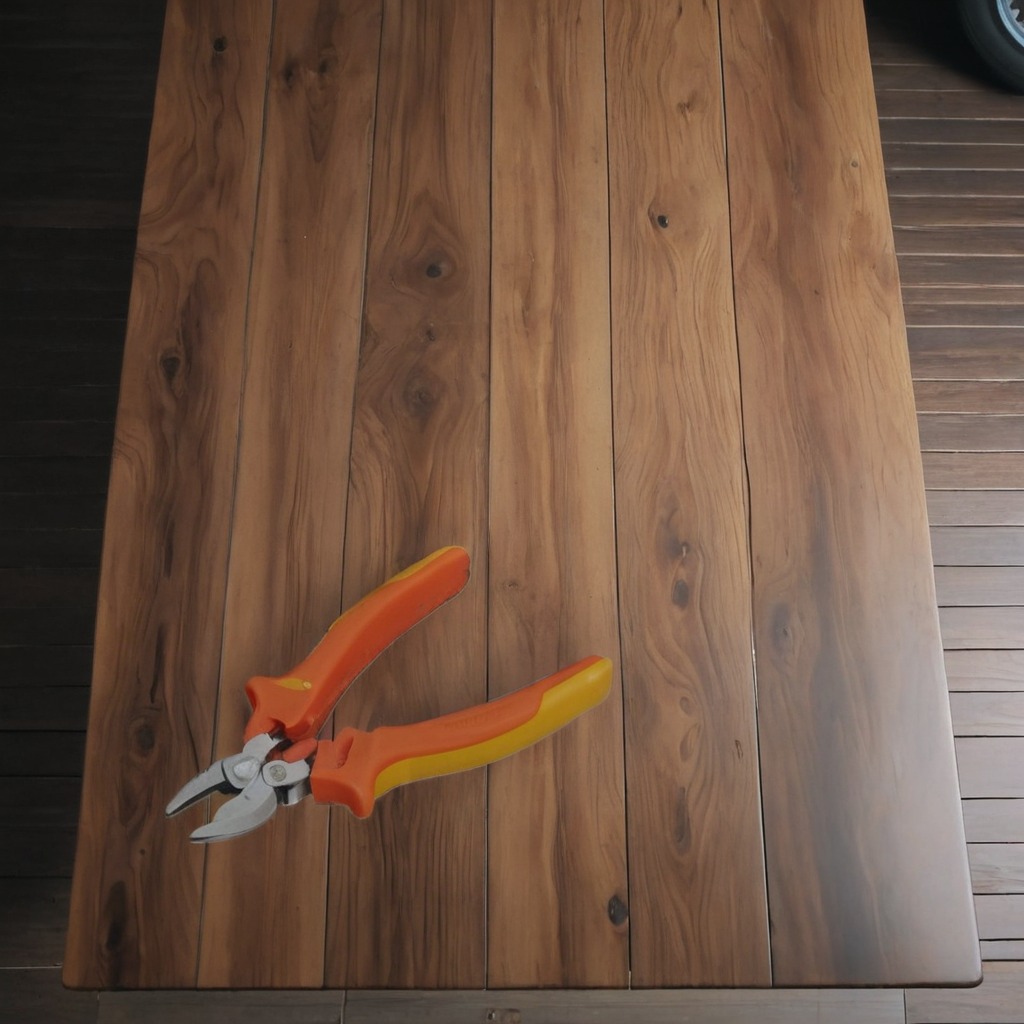
A plier is lying on the wooden table in the garage.